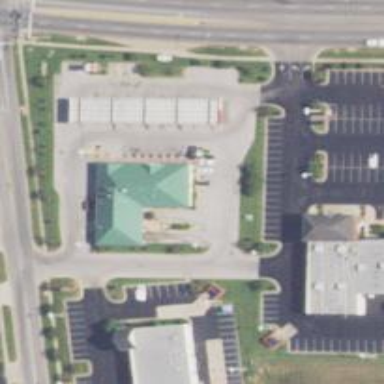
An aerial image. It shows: Convenience shop.